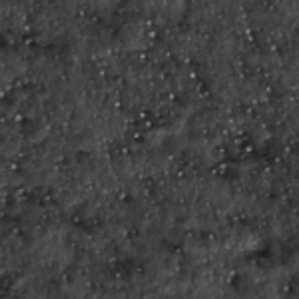
Label: frost